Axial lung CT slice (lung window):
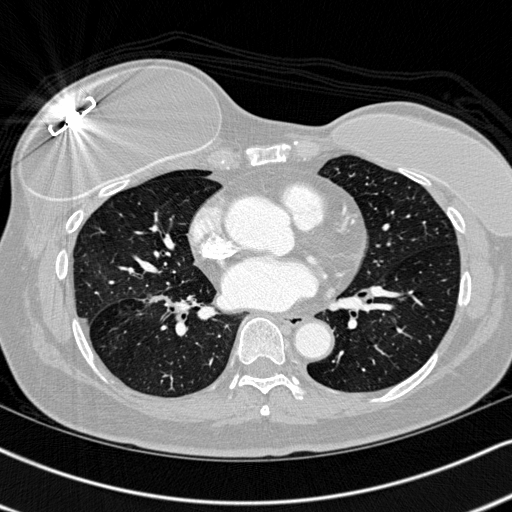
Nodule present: no